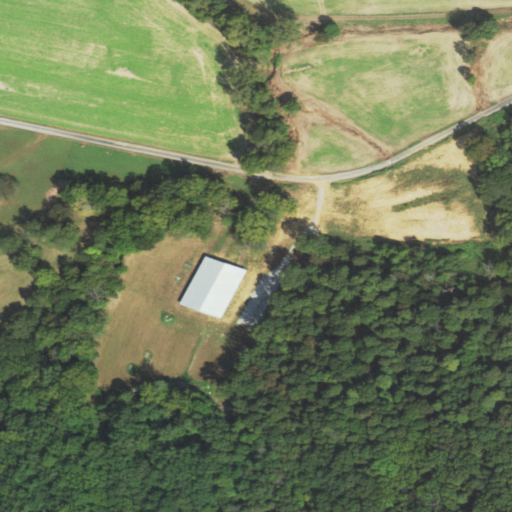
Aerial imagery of valley in Illinois named Pounds Hollow containing deciduous forest, cultivated crops, pasture, open development, mixed forest, and low intensity development